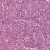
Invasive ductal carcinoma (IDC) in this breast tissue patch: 1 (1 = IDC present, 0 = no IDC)